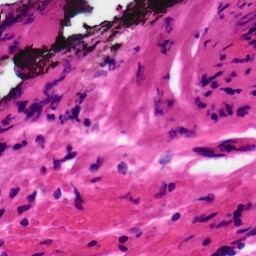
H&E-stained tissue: Ovarian